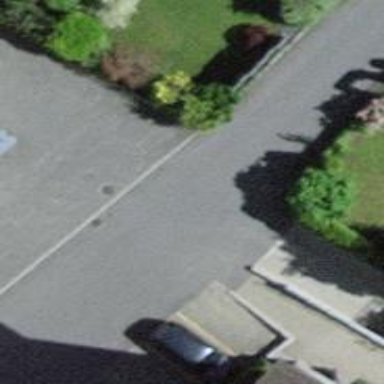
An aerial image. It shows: Asphalt road in residential area.